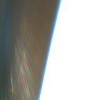
Label: sunburn